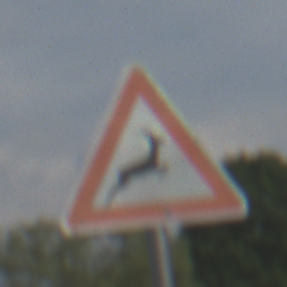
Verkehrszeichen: WildwechselLinks
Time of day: MorningAfternoon
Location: Outdoor (Nature)
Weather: PartlyCloudy
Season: NotSpecified
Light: Natural